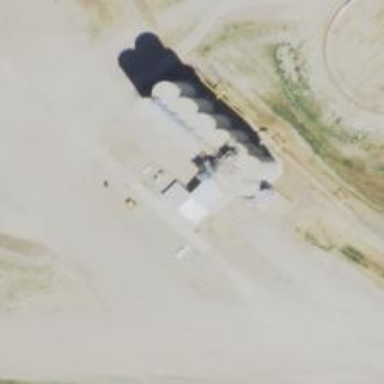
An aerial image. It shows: Structure identified as grain elevator.